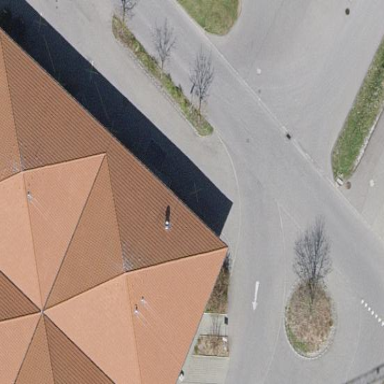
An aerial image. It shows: Part of building with pyramidal red roof. The building itself is brown.